Field crop: maize
Growth stage: 2
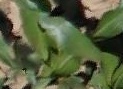
Species: maize